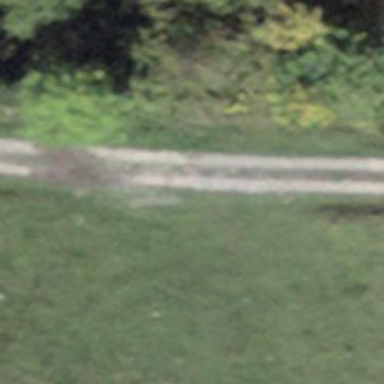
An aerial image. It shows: Gravel track with Grade 3 quality.